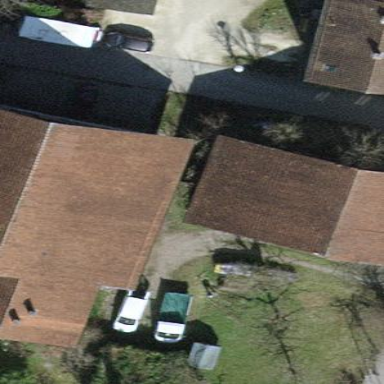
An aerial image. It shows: Shed building.